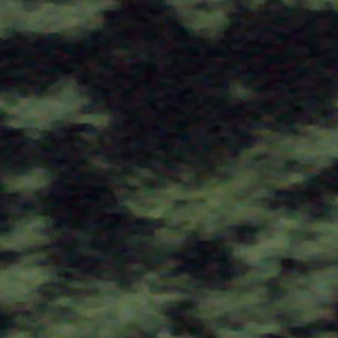
Label: other